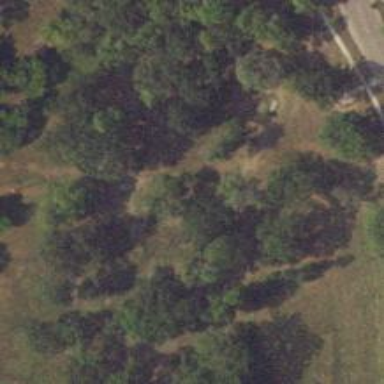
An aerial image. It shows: Disc golf hole.